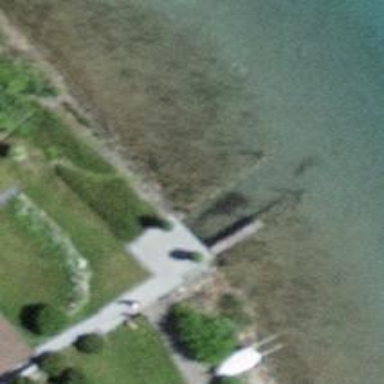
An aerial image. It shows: Man-made pier.